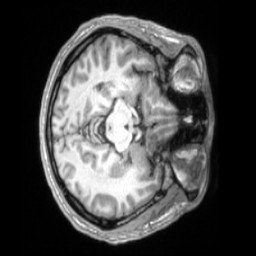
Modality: T1w
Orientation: axial
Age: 43
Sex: male
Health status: ill
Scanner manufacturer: siemens
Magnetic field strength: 3 T
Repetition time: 2.2 s
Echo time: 0.00157 s